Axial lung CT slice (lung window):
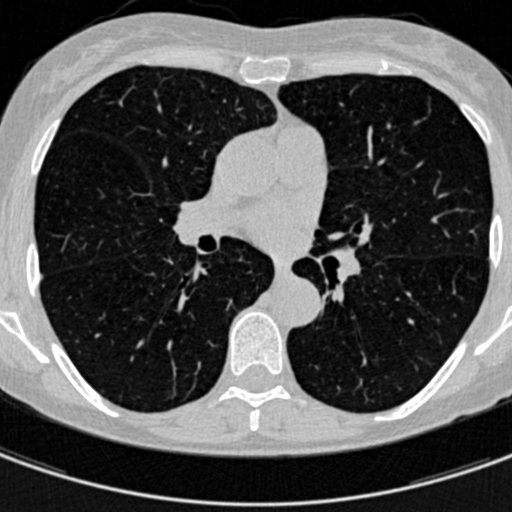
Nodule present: no